Aerial crown-view tile of a tropical tree (Barro Colorado Island, Panama), acquired 20250818:
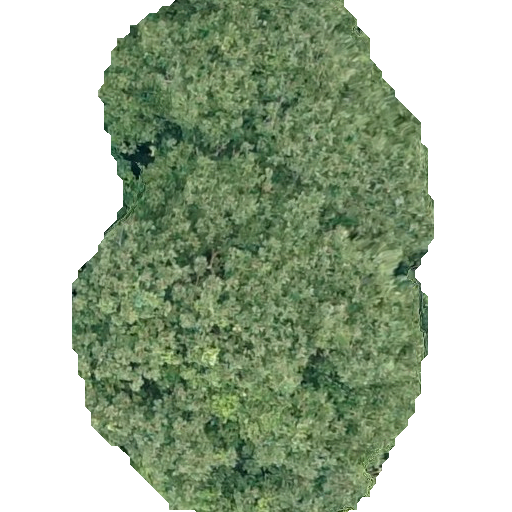
Species: Dipteryx oleifera
GBIF accepted scientific name: Dipteryx oleifera
Crown area: 228.365 m²